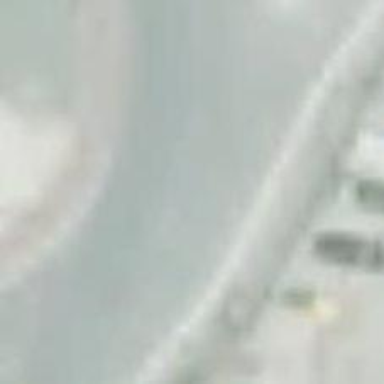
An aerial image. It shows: Roundabout on primary highway.